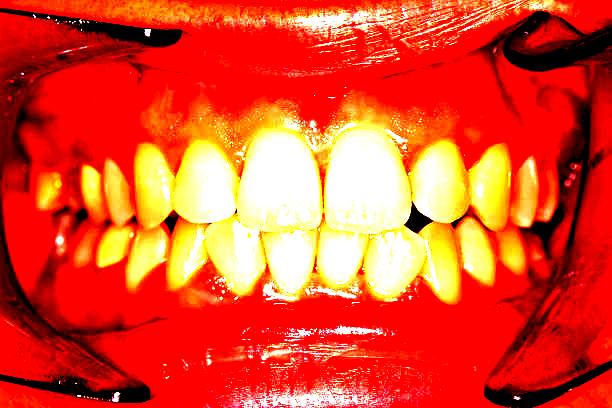
Condition: Gingivitis